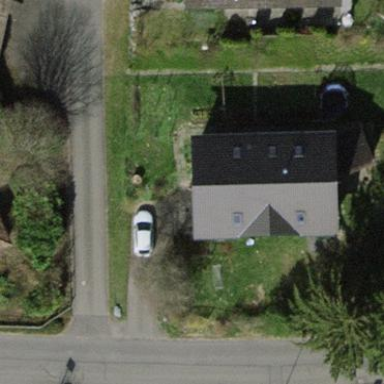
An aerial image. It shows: Gabled roof house.